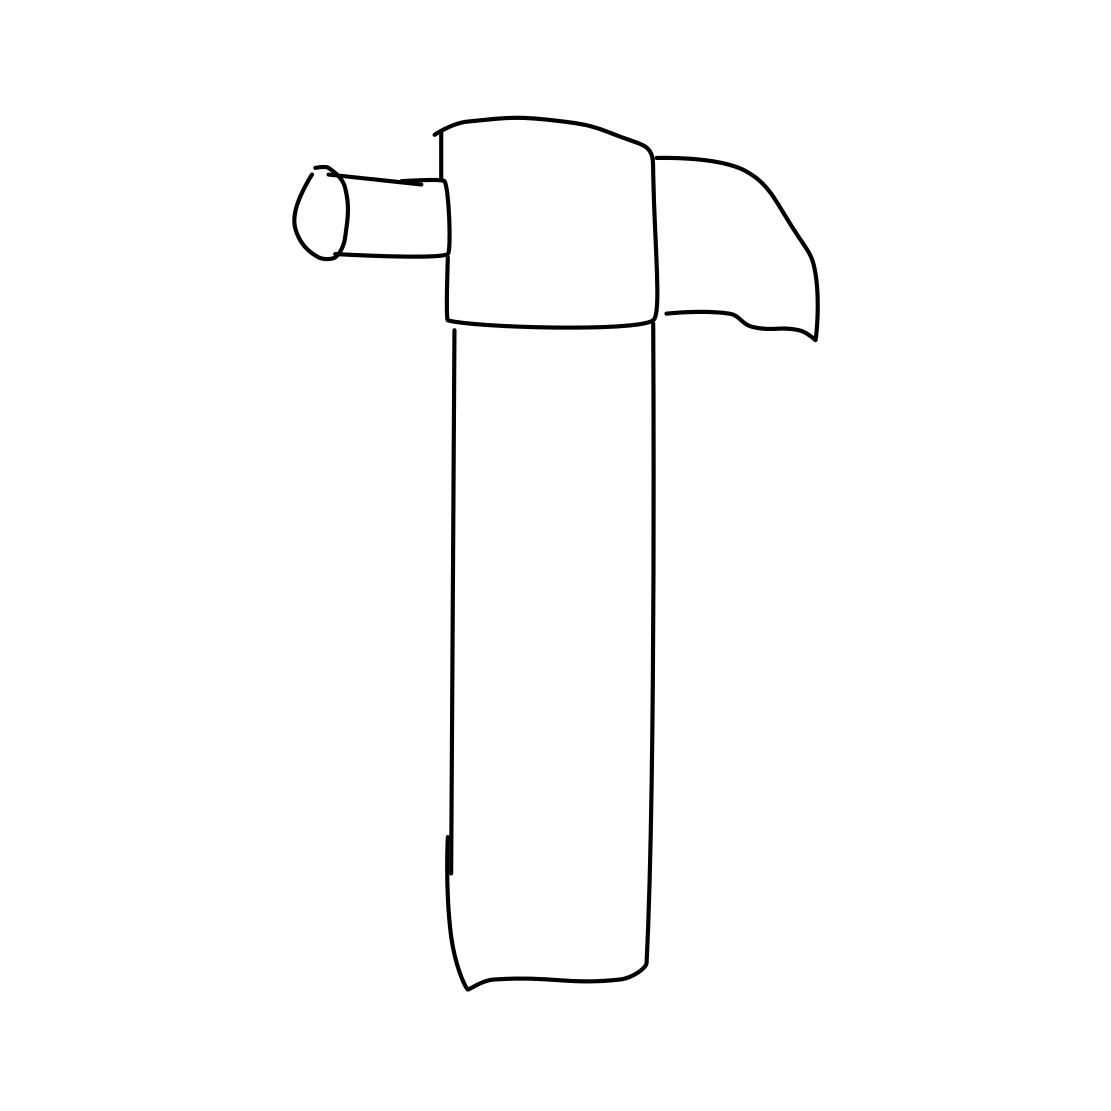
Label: hammer